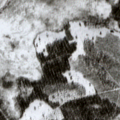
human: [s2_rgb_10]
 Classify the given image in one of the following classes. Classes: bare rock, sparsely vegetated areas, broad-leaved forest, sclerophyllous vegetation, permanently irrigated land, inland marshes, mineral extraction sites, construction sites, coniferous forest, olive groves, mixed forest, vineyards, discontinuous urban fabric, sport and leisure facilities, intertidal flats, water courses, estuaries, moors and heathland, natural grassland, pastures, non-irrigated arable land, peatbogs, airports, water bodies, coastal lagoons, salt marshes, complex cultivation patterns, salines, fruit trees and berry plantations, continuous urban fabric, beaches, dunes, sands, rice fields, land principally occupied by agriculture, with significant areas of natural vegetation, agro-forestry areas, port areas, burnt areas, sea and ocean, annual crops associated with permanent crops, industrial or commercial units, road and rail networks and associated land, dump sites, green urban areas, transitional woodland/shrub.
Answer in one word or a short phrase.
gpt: coniferous forest, transitional woodland/shrub, peatbogs